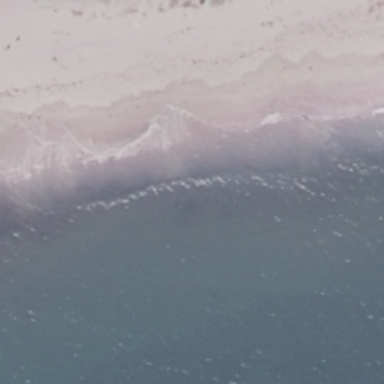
This is a beach with greenish-blue sea and white sands .